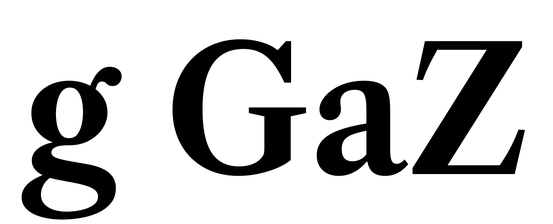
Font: LibreCaslonText_SemiBold